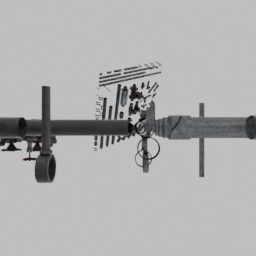
Label: mechanical